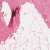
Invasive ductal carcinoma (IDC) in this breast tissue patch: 0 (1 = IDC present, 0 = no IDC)